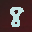
Label: 8